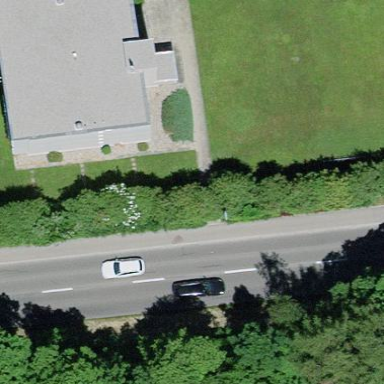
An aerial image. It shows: Residential building.